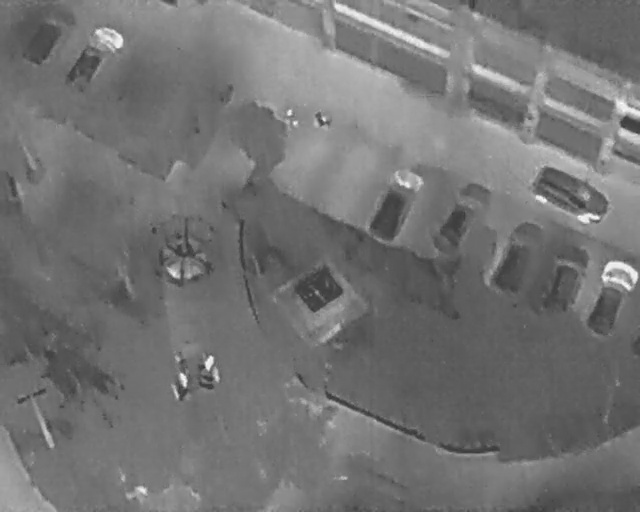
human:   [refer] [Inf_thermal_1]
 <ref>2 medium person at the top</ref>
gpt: <box>[[43, 21, 47, 24, 176], [48, 21, 51, 24, 2]]</box>

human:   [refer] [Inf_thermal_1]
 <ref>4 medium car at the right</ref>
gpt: <box>[[66, 38, 78, 45, 29], [74, 46, 87, 53, 28], [82, 50, 93, 57, 18], [89, 54, 101, 61, 18]]</box>

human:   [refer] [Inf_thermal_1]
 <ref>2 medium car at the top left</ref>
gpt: <box>[[2, 3, 12, 10, 28], [8, 7, 20, 15, 28]]</box>